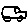
Label: car